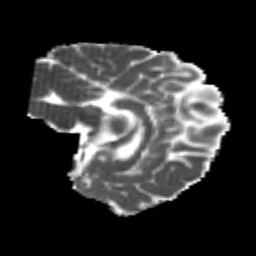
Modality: MD
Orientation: sagittal
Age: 25
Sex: female
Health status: healthy
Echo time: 0.074 s